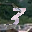
Label: 3